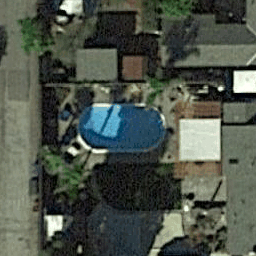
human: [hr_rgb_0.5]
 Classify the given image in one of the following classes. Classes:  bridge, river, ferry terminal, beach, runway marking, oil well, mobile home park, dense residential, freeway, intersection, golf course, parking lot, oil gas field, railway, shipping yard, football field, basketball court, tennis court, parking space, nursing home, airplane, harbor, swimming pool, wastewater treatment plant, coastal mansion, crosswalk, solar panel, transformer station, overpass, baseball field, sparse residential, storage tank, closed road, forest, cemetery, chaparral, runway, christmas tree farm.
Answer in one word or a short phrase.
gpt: swimming pool